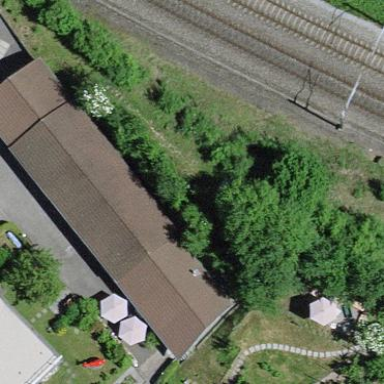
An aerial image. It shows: Group of garages.